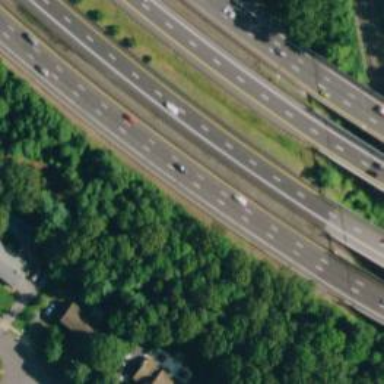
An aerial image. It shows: Urban freeway or expressway.